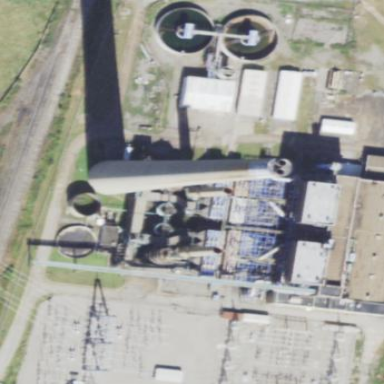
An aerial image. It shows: Industrial area with coal as the source for the plant.